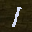
Label: 1